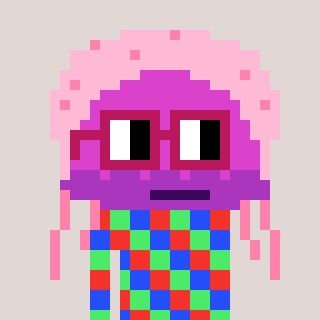
a pixel art character with square dark red glasses, a jellyfish-shaped head and a grayscale-colored body on a warm background